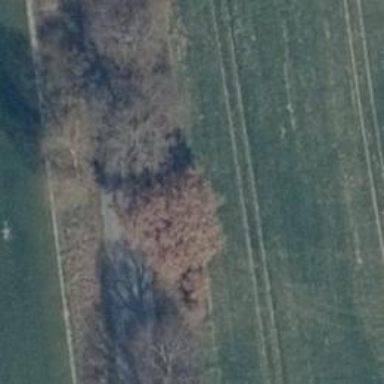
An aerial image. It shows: Row of trees in natural setting.